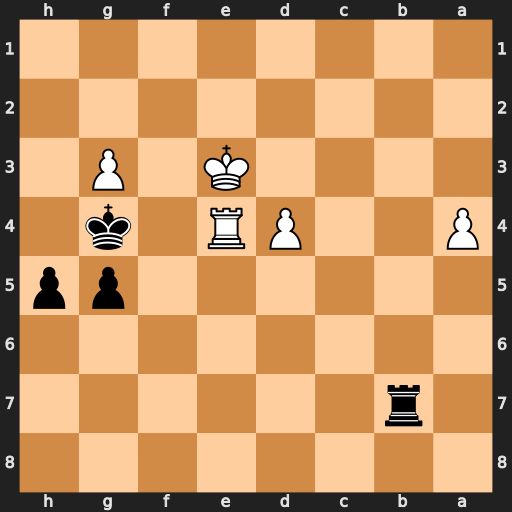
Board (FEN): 8/1r6/8/6pp/P2PR1k1/4K1P1/8/8
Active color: b
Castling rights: -
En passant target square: -
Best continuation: Kxg3 Re5 Rg7